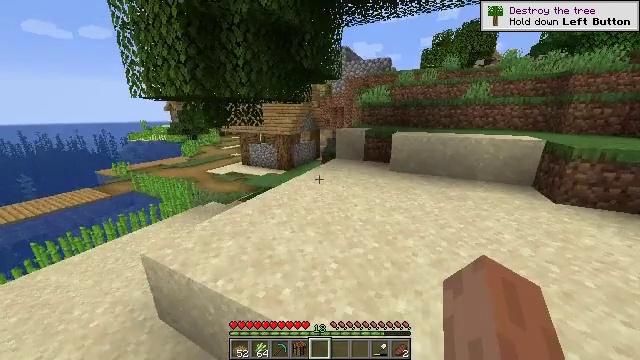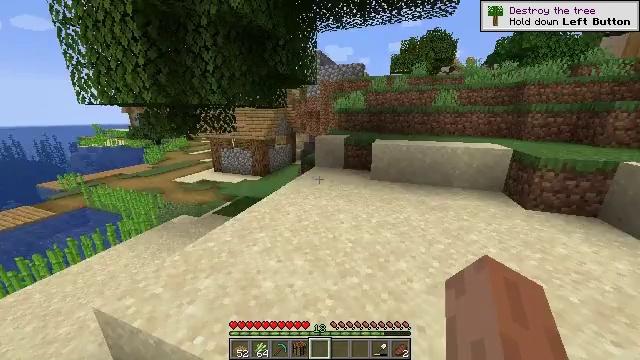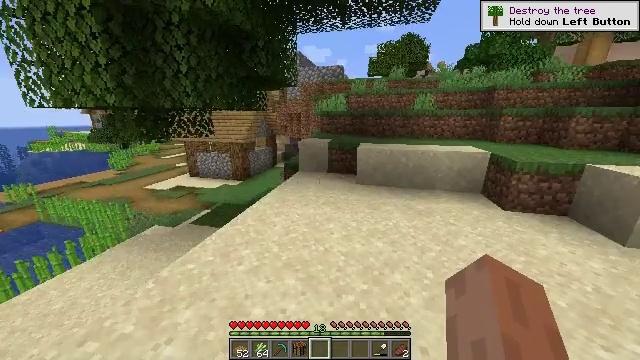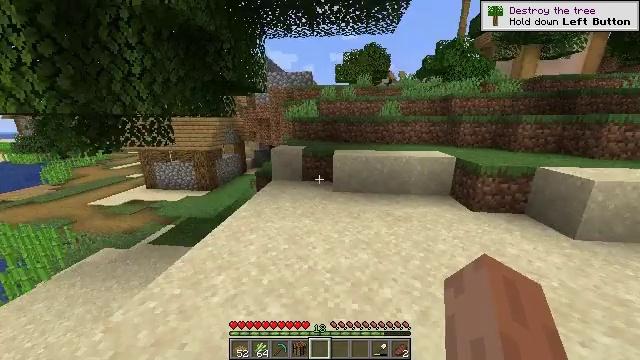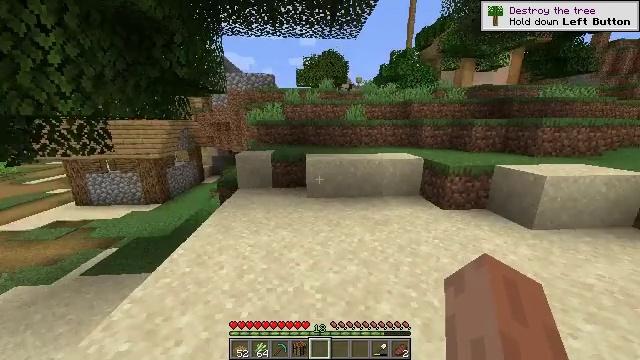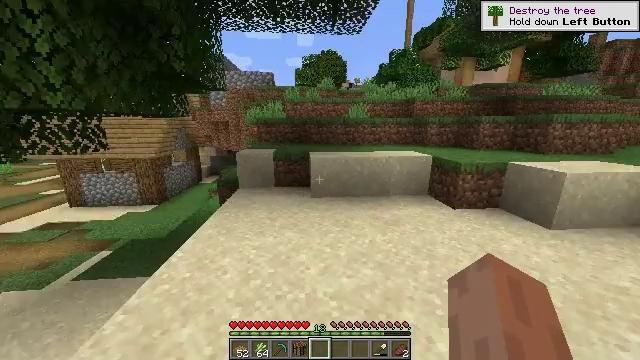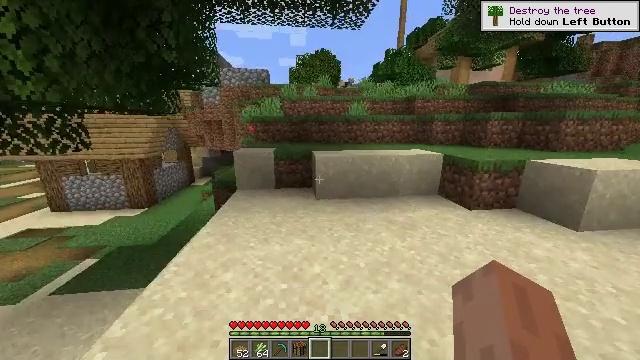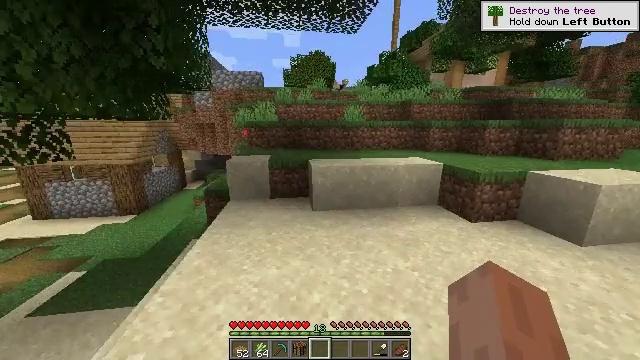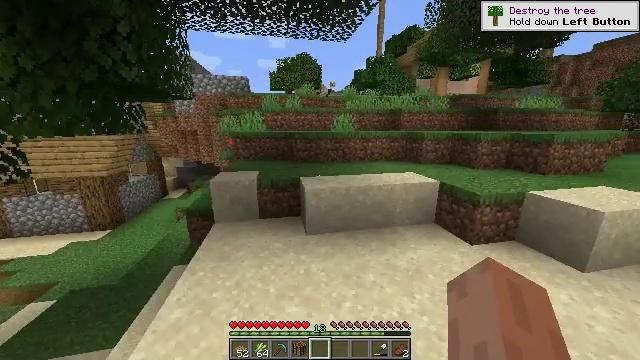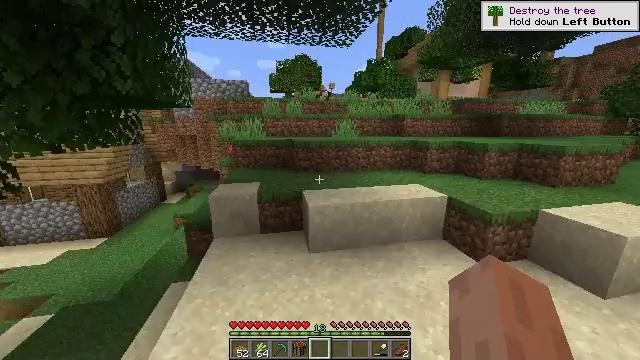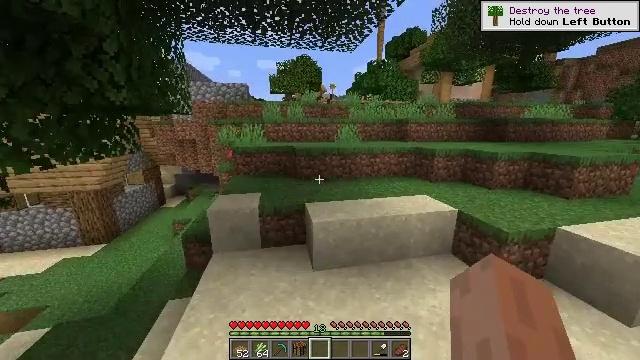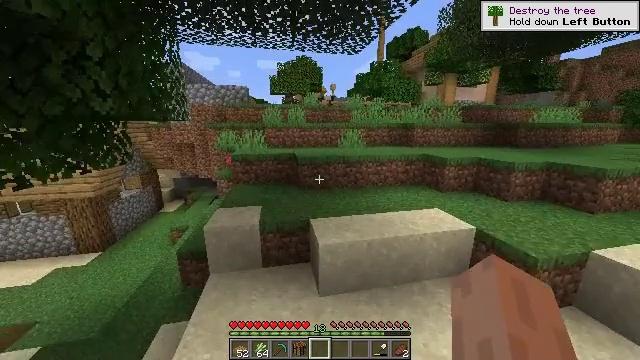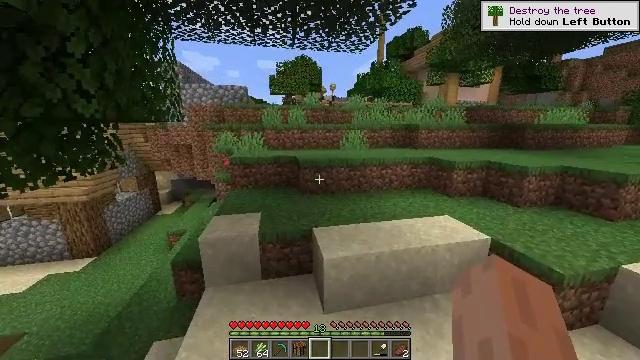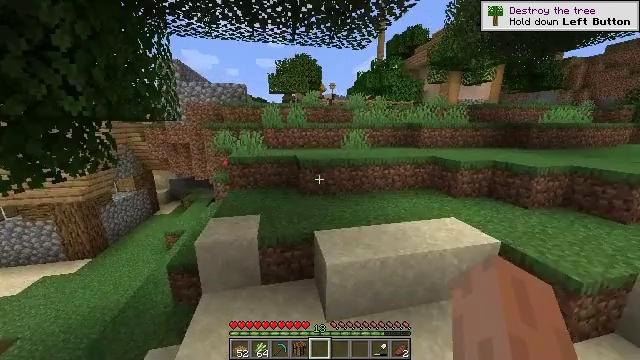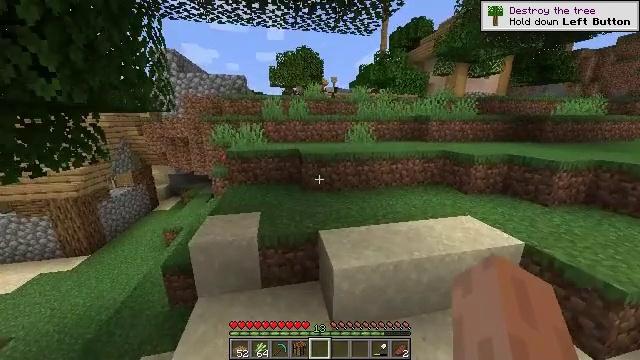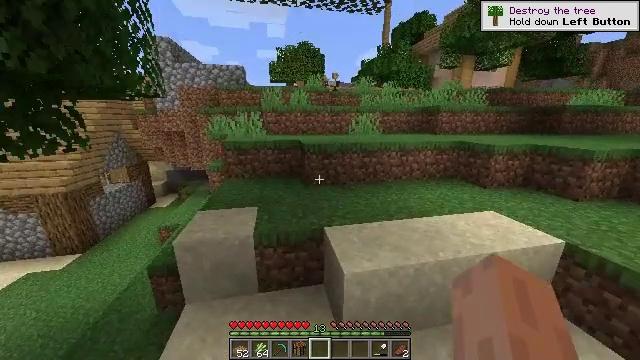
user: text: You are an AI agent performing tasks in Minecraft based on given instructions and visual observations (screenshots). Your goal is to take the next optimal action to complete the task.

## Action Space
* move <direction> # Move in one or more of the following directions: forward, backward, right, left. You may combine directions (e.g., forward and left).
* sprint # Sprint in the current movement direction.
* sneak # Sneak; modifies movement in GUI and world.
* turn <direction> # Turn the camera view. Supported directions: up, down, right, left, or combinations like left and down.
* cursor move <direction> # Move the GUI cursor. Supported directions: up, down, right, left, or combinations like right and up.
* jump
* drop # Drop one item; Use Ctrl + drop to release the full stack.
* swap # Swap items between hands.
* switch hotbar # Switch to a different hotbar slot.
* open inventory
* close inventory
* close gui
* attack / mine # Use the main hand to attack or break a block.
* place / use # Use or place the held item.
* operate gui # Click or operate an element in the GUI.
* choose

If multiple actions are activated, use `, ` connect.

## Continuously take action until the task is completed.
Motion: motion action
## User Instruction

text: Craft some white carpet with wool.
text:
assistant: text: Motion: move forward, sprint, turn right
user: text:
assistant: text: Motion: move forward, sprint, turn right
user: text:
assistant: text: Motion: move forward, sprint, turn right and up, jump
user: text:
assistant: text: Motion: move forward, sprint, turn right and up, jump
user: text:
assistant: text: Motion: move forward, sprint, jump
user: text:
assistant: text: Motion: move forward, sprint, turn right, jump
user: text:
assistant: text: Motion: move forward, sprint, turn right, jump
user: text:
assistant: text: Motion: move forward, sprint, turn right
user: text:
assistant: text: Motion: move forward, sprint
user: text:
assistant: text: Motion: move forward, sprint
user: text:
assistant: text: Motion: move forward, sprint
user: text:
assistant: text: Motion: move forward, sprint
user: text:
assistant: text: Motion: move forward, sprint
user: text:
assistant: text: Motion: move forward, sprint, turn down
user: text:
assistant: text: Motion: move forward, sprint
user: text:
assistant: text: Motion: move forward, sprint
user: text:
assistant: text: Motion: move forward, sprint, turn down
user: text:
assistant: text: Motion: move forward, sprint, jump
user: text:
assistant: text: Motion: move forward, sprint, jump
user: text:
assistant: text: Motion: move forward, sprint, jump
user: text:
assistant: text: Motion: move forward, sprint, jump
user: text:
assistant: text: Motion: move forward, sprint, jump
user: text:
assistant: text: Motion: move forward, sprint, jump
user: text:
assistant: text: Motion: move forward, sprint, jump
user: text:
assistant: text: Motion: move forward, sprint, jump
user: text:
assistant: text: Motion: move forward, sprint, jump
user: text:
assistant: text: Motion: move forward, sprint, jump
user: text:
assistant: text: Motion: move forward, sprint, jump
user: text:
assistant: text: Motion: move forward, sprint, jump
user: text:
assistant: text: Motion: move forward, sprint, jump